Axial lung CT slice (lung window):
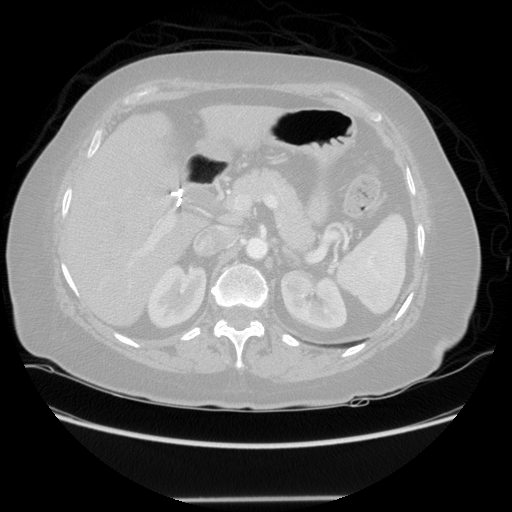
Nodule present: no